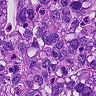
Metastatic tissue present: yes